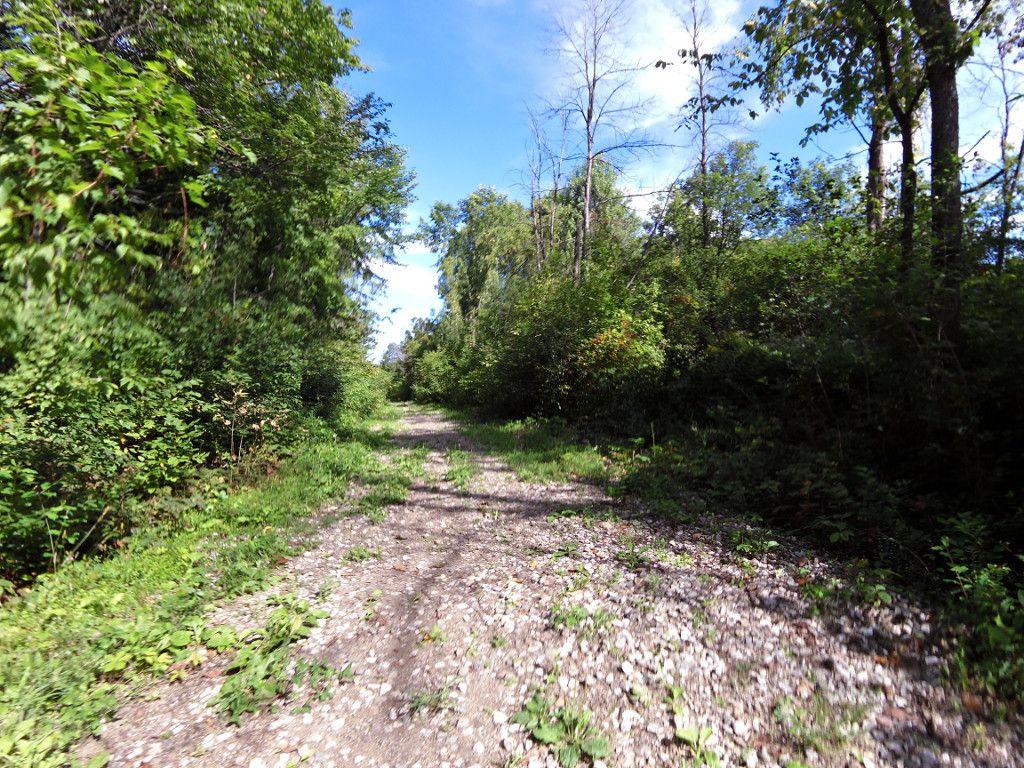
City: ottawa-gatineau